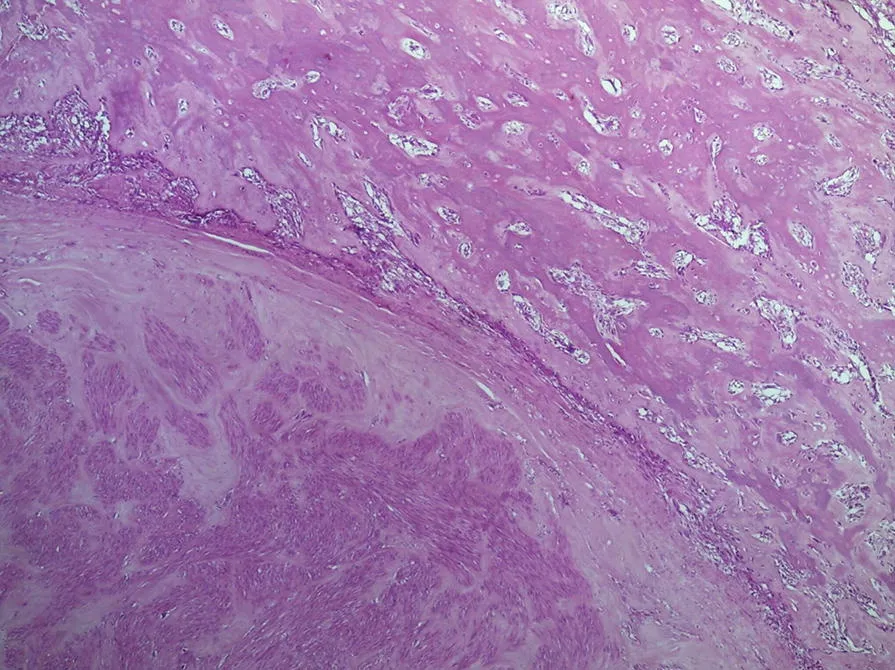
Low power view showing the two abruptly separated components of the tumor. Well-differentiated leiomyosarcoma is shown in the lower and high-grade osteosarcoma in the upper right (40x).
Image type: pathology (h&e)